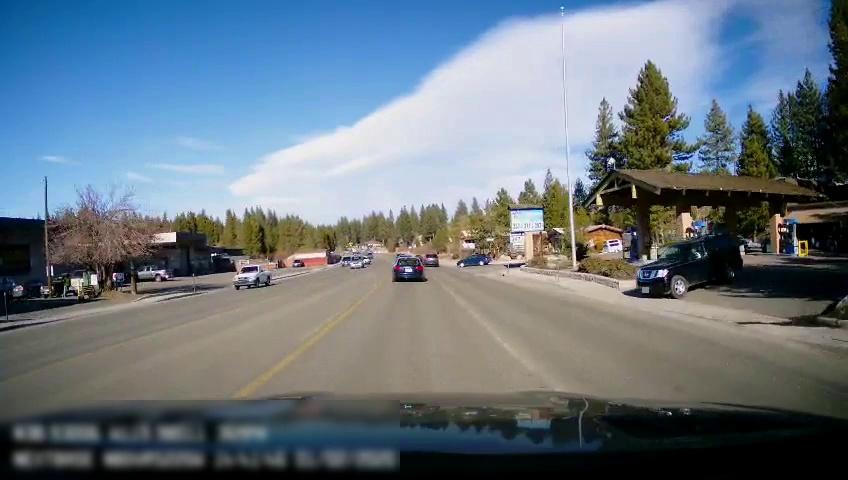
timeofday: Day
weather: Sunny
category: Drivable Space
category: Vehicles | SUV
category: Vehicles | Car
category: Vehicles | SUV
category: Vehicles | Truck
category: Vehicles | Car
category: Vehicles | Car
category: Vehicles | Car
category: Vehicles | Car
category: Vehicles | Car
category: Vehicles | Car
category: Vehicles | SUV
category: Lanes | Opposite Lane
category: Lanes | Current Lane
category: Lanes | Current Lane
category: Lanes | Opposite Lane